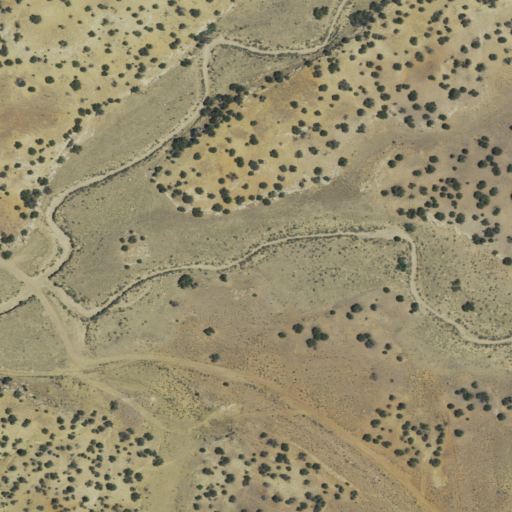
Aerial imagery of valley in New Mexico named Seep Canyon containing only shrub